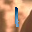
Label: 1